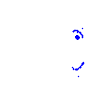
Particle: electron